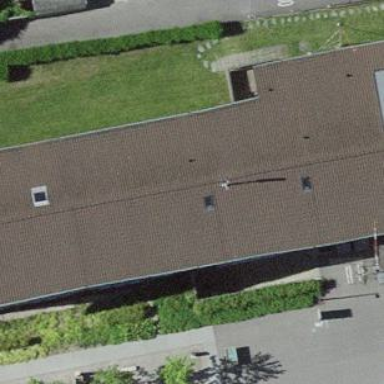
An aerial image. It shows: School building.